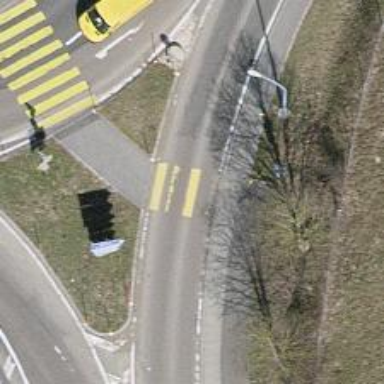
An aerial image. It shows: Marked zebra crossing on the road.